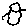
Label: bird